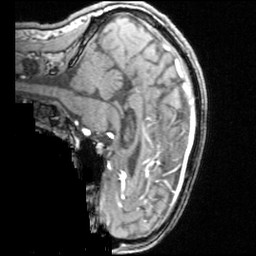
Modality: angio
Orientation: sagittal
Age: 31
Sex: male
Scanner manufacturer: siemens
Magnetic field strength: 3 T
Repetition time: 0.025 s
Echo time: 0.00334 s